Field crop: tomato
Growth stage: 1
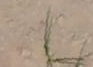
Species: cyperus